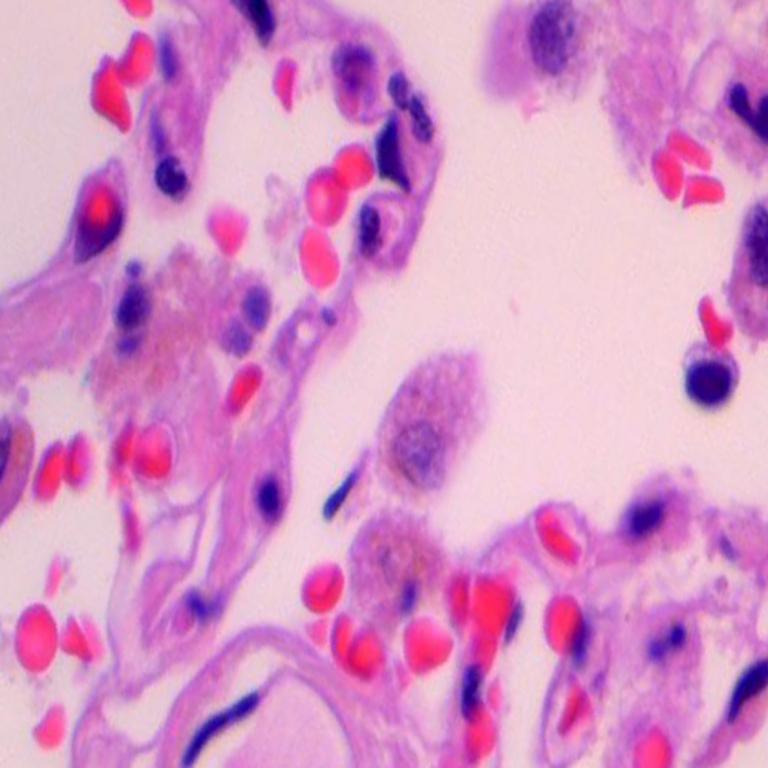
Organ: lung
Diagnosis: benign